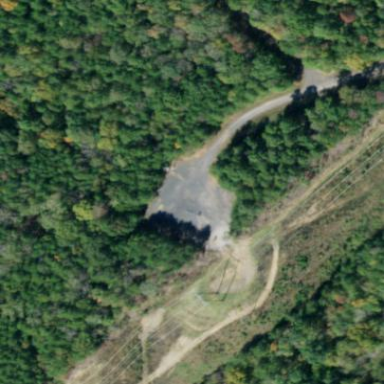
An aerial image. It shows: Industrial wellsite.